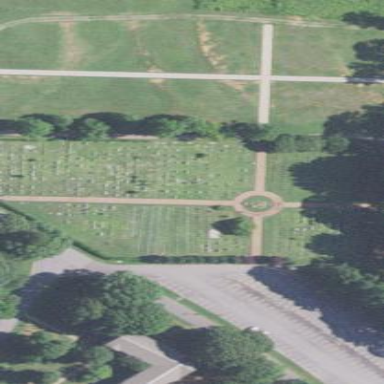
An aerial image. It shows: Graveyard.